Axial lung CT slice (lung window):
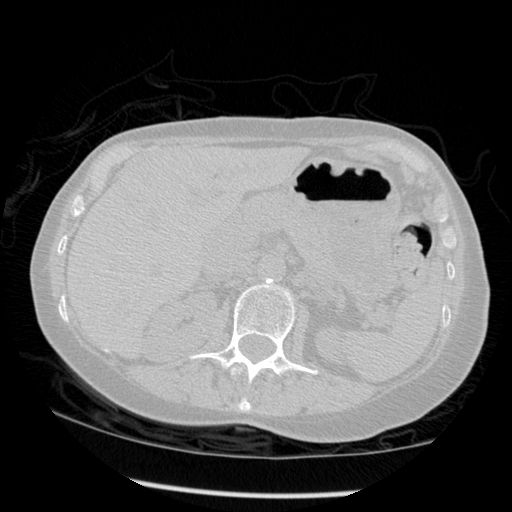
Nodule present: no